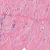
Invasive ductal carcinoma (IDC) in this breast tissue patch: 0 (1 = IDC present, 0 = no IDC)